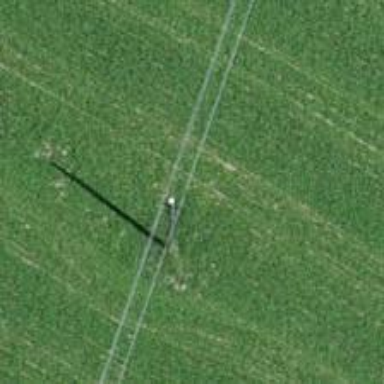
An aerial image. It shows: Power pole.